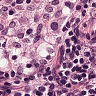
Metastatic tissue present: no